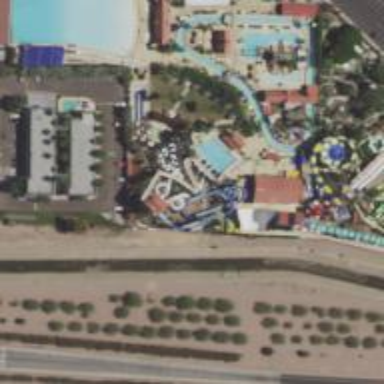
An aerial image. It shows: Water slide attraction.